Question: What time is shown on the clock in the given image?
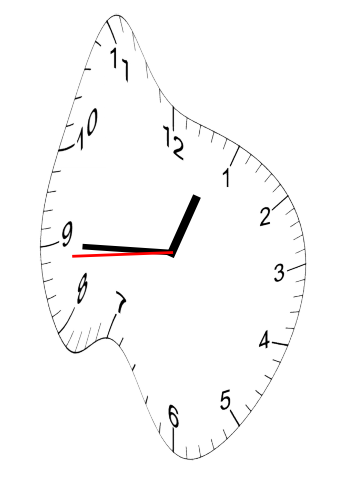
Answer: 12:44:44